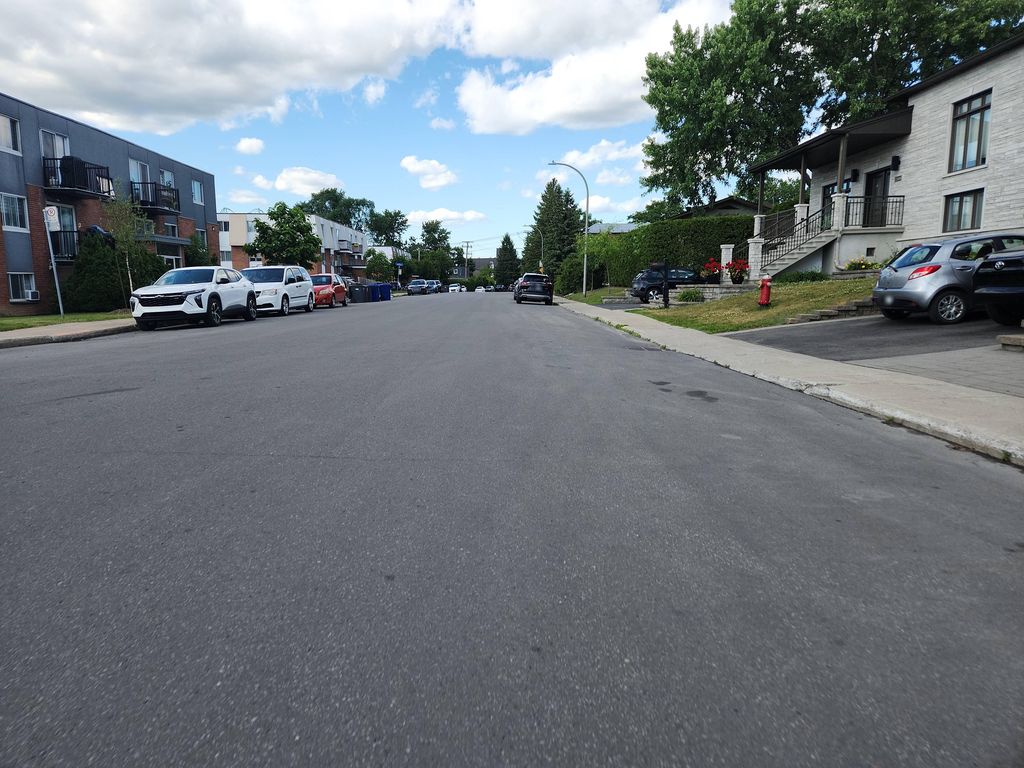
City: montreal